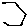
Label: hexagon